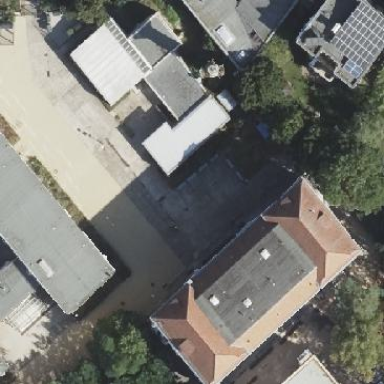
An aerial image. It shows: School building.